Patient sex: F
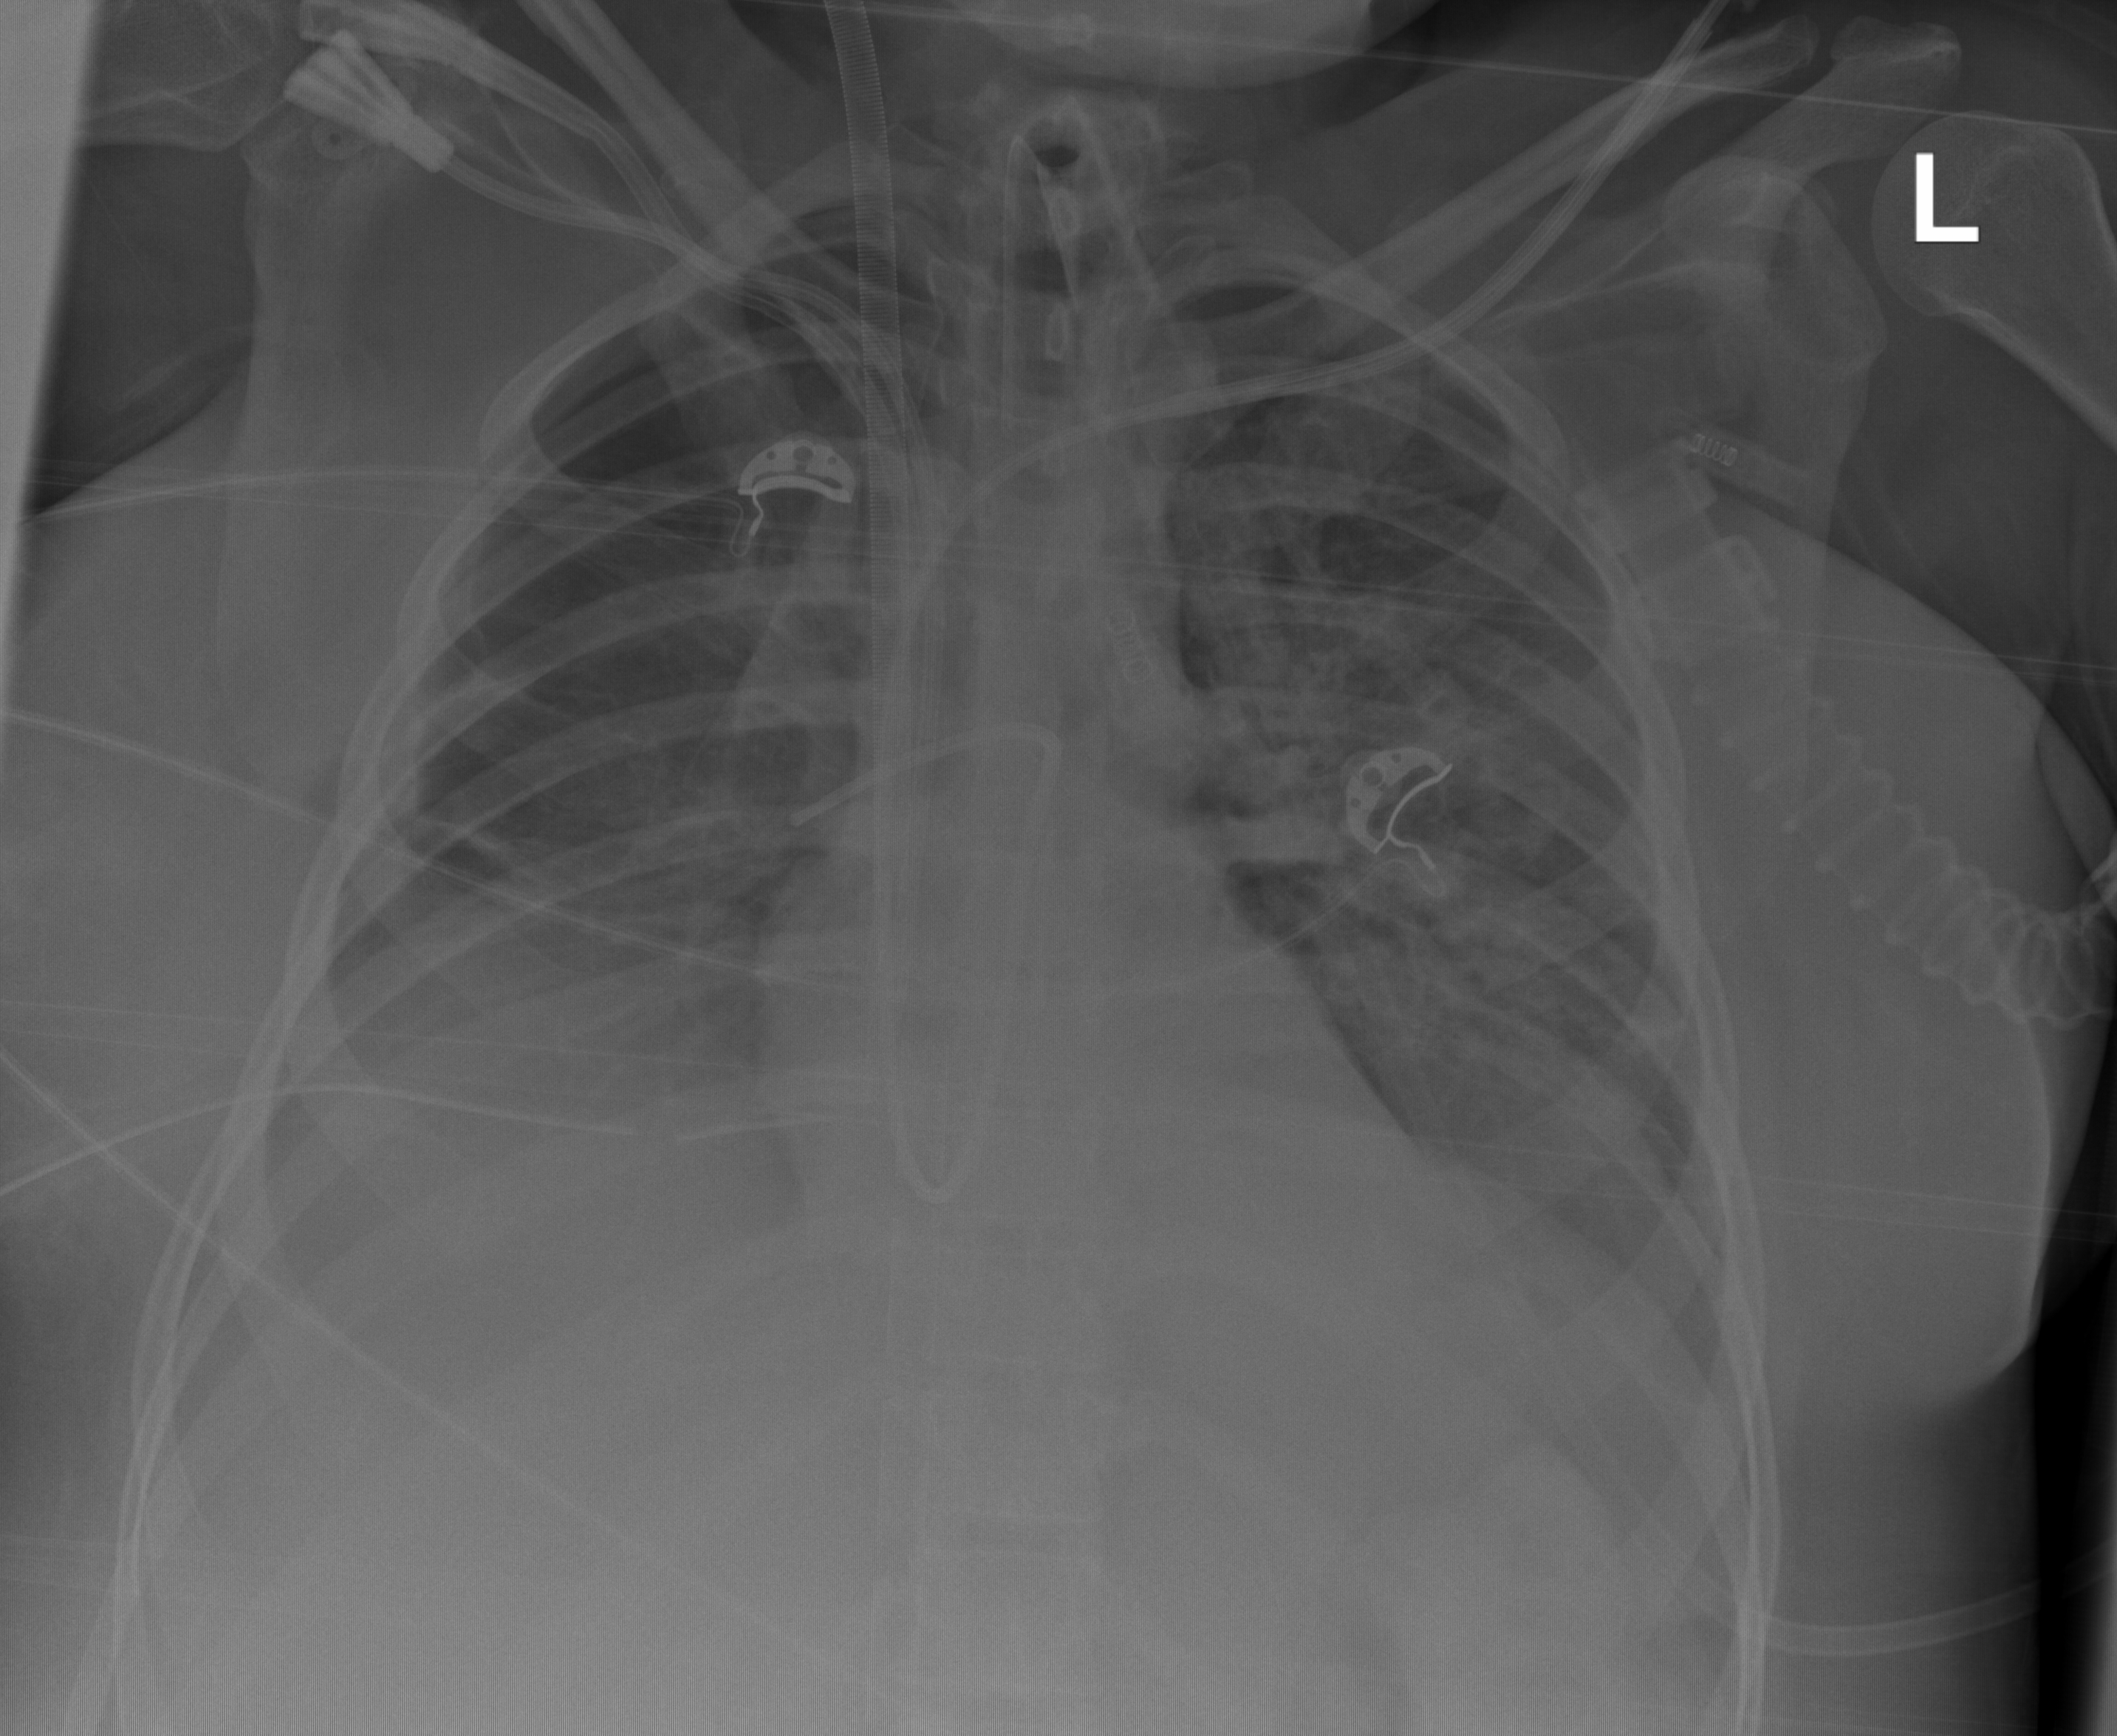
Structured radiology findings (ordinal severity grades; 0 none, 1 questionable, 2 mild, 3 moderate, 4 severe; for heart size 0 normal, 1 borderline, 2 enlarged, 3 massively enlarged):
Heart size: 0
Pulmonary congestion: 2
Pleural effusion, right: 2
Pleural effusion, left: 2
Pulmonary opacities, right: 1
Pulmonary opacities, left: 3
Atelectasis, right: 2
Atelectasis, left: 2